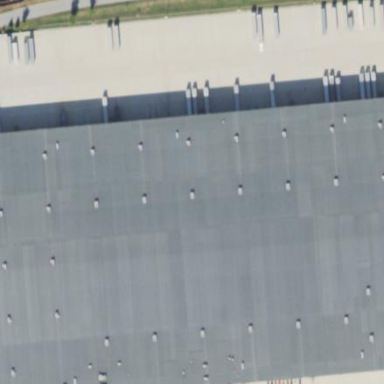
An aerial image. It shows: Warehouse building.